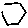
Label: hexagon